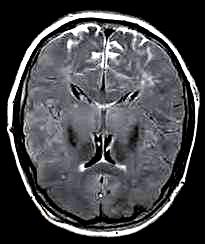
Label: notumor